Question: What I am trying to achieve is a multiline text that will autoscroll at a fixed speed until the end of the list.

This is a different application that does similar thing. Is there anyway to do this in flutter?
'''
import 'package:flutter/material.dart';
void main() => runApp(MyApp());
class MyApp extends StatelessWidget {
// This widget is the root of your application.
@override
Widget build(BuildContext context) {
return MaterialApp(
title: 'Flutter Demo',
theme: ThemeData(
primarySwatch: Colors.blue,
),
home: MyHomePage(),
);
}
}
class MyHomePage extends StatelessWidget {
ScrollController _scrollController = ScrollController();
_scrollToBottom() {
_scrollController.animateTo(_scrollController.position.maxScrollExtent,
duration: Duration(seconds: 30), curve: Curves.linear);
}
@override
Widget build(BuildContext context) {
WidgetsBinding.instance.addPostFrameCallback((_) => _scrollToBottom());
String val = '''
BUNCH OF TEXT HERE.
''';
return Scaffold(
appBar: AppBar(
title: Text('Lyrics'),
),
body: SingleChildScrollView(
controller: _scrollController,
child: Text(
val,
maxLines: 1000,
),
), // This trailing comma makes auto-formatting nicer for build methods.
);
}
}
'''
I added bunch of <URL> text to autoscroll. to the bottom at a certain speed. In the current setup the text auto scrolls to the bottom in 30 seconds.
But what I would like to have is a button which I can press to start this scroll. And instead of time if possible use a speed.
Edit: With the answer below the text does scroll. But the issue I am having is the scrolling stops if I do any manual intervention. Is there any way to resume scrolling without repressing the button again?
Thanks in advance.
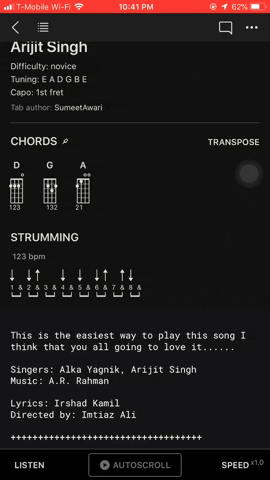
Answer: Added a variable called 'speedFactor'. Increasing it will increase the scroll speed and vice versa.
Having a constant duration would decrease the speed as we scroll towards the bottom. This is because we are trying to cover different distances in the same duration which would mean your speed has to vary.
So to handle that I am adjusting the duration to maintain a constant speed factor.
'''
double maxExtent = _scrollController.position.maxScrollExtent;
double distanceDifference = maxExtent - _scrollController.offset;
double durationDouble = distanceDifference / speedFactor;
'''
To stop the animation I just 'animateTo' the current 'offset' which would just stop the animation as we are already at the offset and there is nothing more to animate to.
Here is a working example
'''
import 'package:flutter/material.dart';
import 'dart:async';
void main() => runApp(MyApp());
class MyApp extends StatelessWidget {
// This widget is the root of your application.
@override
Widget build(BuildContext context) {
return MaterialApp(
title: 'Flutter Demo',
theme: ThemeData(
primarySwatch: Colors.blue,
),
home: MyHomePage(),
);
}
}
class MyHomePage extends StatefulWidget {
@override
_MyHomePageState createState() => _MyHomePageState();
}
class _MyHomePageState extends State<MyHomePage> with TickerProviderStateMixin {
ScrollController _scrollController = ScrollController();
bool scroll = false;
int speedFactor = 20;
_scroll() {
double maxExtent = _scrollController.position.maxScrollExtent;
double distanceDifference = maxExtent - _scrollController.offset;
double durationDouble = distanceDifference / speedFactor;
_scrollController.animateTo(_scrollController.position.maxScrollExtent,
duration: Duration(seconds: durationDouble.toInt()),
curve: Curves.linear);
}
_toggleScrolling() {
setState(() {
scroll = !scroll;
});
if (scroll) {
_scroll();
} else {
_scrollController.animateTo(_scrollController.offset,
duration: Duration(seconds: 1), curve: Curves.linear);
}
}
@override
Widget build(BuildContext context) {
String val = '''
BUNCH OF TEXT HERE. BUNCH OF TEXT HERE. BUNCH OF TEXT HERE. BUNCH OF TEXT HERE. BUNCH OF TEXT HERE. BUNCH OF TEXT HERE. BUNCH OF TEXT HERE. BUNCH OF TEXT HERE. BUNCH OF TEXT HERE.BUNCH OF TEXT HERE.BUNCH OF TEXT HERE.BUNCH OF TEXT HERE.BUNCH OF TEXT HERE.BUNCH OF TEXT HERE.BUNCH OF TEXT HERE. BUNCH OF TEXT HERE.v
BUNCH OF TEXT HERE. BUNCH OF TEXT HERE. BUNCH OF TEXT HERE. BUNCH OF TEXT HERE. BUNCH OF TEXT HERE. BUNCH OF TEXT HERE. BUNCH OF TEXT HERE. BUNCH OF TEXT HERE. BUNCH OF TEXT HERE.BUNCH OF TEXT HERE.BUNCH OF TEXT HERE.BUNCH OF TEXT HERE.BUNCH OF TEXT HERE.BUNCH OF TEXT HERE.BUNCH OF TEXT HERE. BUNCH OF TEXT HERE.v
BUNCH OF TEXT HERE. BUNCH OF TEXT HERE. BUNCH OF TEXT HERE. BUNCH OF TEXT HERE. BUNCH OF TEXT HERE. BUNCH OF TEXT HERE. BUNCH OF TEXT HERE. BUNCH OF TEXT HERE. BUNCH OF TEXT HERE.BUNCH OF TEXT HERE.BUNCH OF TEXT HERE.BUNCH OF TEXT HERE.BUNCH OF TEXT HERE.BUNCH OF TEXT HERE.BUNCH OF TEXT HERE. BUNCH OF TEXT HERE.v
BUNCH OF TEXT HERE. BUNCH OF TEXT HERE. BUNCH OF TEXT HERE. BUNCH OF TEXT HERE. BUNCH OF TEXT HERE. BUNCH OF TEXT HERE. BUNCH OF TEXT HERE. BUNCH OF TEXT HERE. BUNCH OF TEXT HERE.BUNCH OF TEXT HERE.BUNCH OF TEXT HERE.BUNCH OF TEXT HERE.BUNCH OF TEXT HERE.BUNCH OF TEXT HERE.BUNCH OF TEXT HERE. BUNCH OF TEXT HERE.v
BUNCH OF TEXT HERE. BUNCH OF TEXT HERE. BUNCH OF TEXT HERE. BUNCH OF TEXT HERE. BUNCH OF TEXT HERE. BUNCH OF TEXT HERE. BUNCH OF TEXT HERE. BUNCH OF TEXT HERE. BUNCH OF TEXT HERE.BUNCH OF TEXT HERE.BUNCH OF TEXT HERE.BUNCH OF TEXT HERE.BUNCH OF TEXT HERE.BUNCH OF TEXT HERE.BUNCH OF TEXT HERE. BUNCH OF TEXT HERE.v
BUNCH OF TEXT HERE. BUNCH OF TEXT HERE. BUNCH OF TEXT HERE. BUNCH OF TEXT HERE. BUNCH OF TEXT HERE. BUNCH OF TEXT HERE. BUNCH OF TEXT HERE. BUNCH OF TEXT HERE. BUNCH OF TEXT HERE.BUNCH OF TEXT HERE.BUNCH OF TEXT HERE.BUNCH OF TEXT HERE.BUNCH OF TEXT HERE.BUNCH OF TEXT HERE.BUNCH OF TEXT HERE. BUNCH OF TEXT HERE.v
BUNCH OF TEXT HERE. BUNCH OF TEXT HERE. BUNCH OF TEXT HERE. BUNCH OF TEXT HERE. BUNCH OF TEXT HERE. BUNCH OF TEXT HERE. BUNCH OF TEXT HERE. BUNCH OF TEXT HERE. BUNCH OF TEXT HERE.BUNCH OF TEXT HERE.BUNCH OF TEXT HERE.BUNCH OF TEXT HERE.BUNCH OF TEXT HERE.BUNCH OF TEXT HERE.BUNCH OF TEXT HERE. BUNCH OF TEXT HERE.v
BUNCH OF TEXT HERE. BUNCH OF TEXT HERE. BUNCH OF TEXT HERE. BUNCH OF TEXT HERE. BUNCH OF TEXT HERE. BUNCH OF TEXT HERE. BUNCH OF TEXT HERE. BUNCH OF TEXT HERE. BUNCH OF TEXT HERE.BUNCH OF TEXT HERE.BUNCH OF TEXT HERE.BUNCH OF TEXT HERE.BUNCH OF TEXT HERE.BUNCH OF TEXT HERE.BUNCH OF TEXT HERE. BUNCH OF TEXT HERE.v
BUNCH OF TEXT HERE. BUNCH OF TEXT HERE. BUNCH OF TEXT HERE. BUNCH OF TEXT HERE. BUNCH OF TEXT HERE. BUNCH OF TEXT HERE. BUNCH OF TEXT HERE. BUNCH OF TEXT HERE. BUNCH OF TEXT HERE.BUNCH OF TEXT HERE.BUNCH OF TEXT HERE.BUNCH OF TEXT HERE.BUNCH OF TEXT HERE.BUNCH OF TEXT HERE.BUNCH OF TEXT HERE. BUNCH OF TEXT HERE.v
BUNCH OF TEXT HERE. BUNCH OF TEXT HERE. BUNCH OF TEXT HERE. BUNCH OF TEXT HERE. BUNCH OF TEXT HERE. BUNCH OF TEXT HERE. BUNCH OF TEXT HERE. BUNCH OF TEXT HERE. BUNCH OF TEXT HERE.BUNCH OF TEXT HERE.BUNCH OF TEXT HERE.BUNCH OF TEXT HERE.BUNCH OF TEXT HERE.BUNCH OF TEXT HERE.BUNCH OF TEXT HERE. BUNCH OF TEXT HERE.v
BUNCH OF TEXT HERE. BUNCH OF TEXT HERE. BUNCH OF TEXT HERE. BUNCH OF TEXT HERE. BUNCH OF TEXT HERE. BUNCH OF TEXT HERE. BUNCH OF TEXT HERE. BUNCH OF TEXT HERE. BUNCH OF TEXT HERE.BUNCH OF TEXT HERE.BUNCH OF TEXT HERE.BUNCH OF TEXT HERE.BUNCH OF TEXT HERE.BUNCH OF TEXT HERE.BUNCH OF TEXT HERE. BUNCH OF TEXT HERE.v
BUNCH OF TEXT HERE. BUNCH OF TEXT HERE. BUNCH OF TEXT HERE. BUNCH OF TEXT HERE. BUNCH OF TEXT HERE. BUNCH OF TEXT HERE. BUNCH OF TEXT HERE. BUNCH OF TEXT HERE. BUNCH OF TEXT HERE.BUNCH OF TEXT HERE.BUNCH OF TEXT HERE.BUNCH OF TEXT HERE.BUNCH OF TEXT HERE.BUNCH OF TEXT HERE.BUNCH OF TEXT HERE. BUNCH OF TEXT HERE.v
BUNCH OF TEXT HERE. BUNCH OF TEXT HERE. BUNCH OF TEXT HERE. BUNCH OF TEXT HERE. BUNCH OF TEXT HERE. BUNCH OF TEXT HERE. BUNCH OF TEXT HERE. BUNCH OF TEXT HERE. BUNCH OF TEXT HERE.BUNCH OF TEXT HERE.BUNCH OF TEXT HERE.BUNCH OF TEXT HERE.BUNCH OF TEXT HERE.BUNCH OF TEXT HERE.BUNCH OF TEXT HERE. BUNCH OF TEXT HERE.v
BUNCH OF TEXT HERE. BUNCH OF TEXT HERE. BUNCH OF TEXT HERE. BUNCH OF TEXT HERE. BUNCH OF TEXT HERE. BUNCH OF TEXT HERE. BUNCH OF TEXT HERE. BUNCH OF TEXT HERE. BUNCH OF TEXT HERE.BUNCH OF TEXT HERE.BUNCH OF TEXT HERE.BUNCH OF TEXT HERE.BUNCH OF TEXT HERE.BUNCH OF TEXT HERE.BUNCH OF TEXT HERE. BUNCH OF TEXT HERE.v
BUNCH OF TEXT HERE. BUNCH OF TEXT HERE. BUNCH OF TEXT HERE. BUNCH OF TEXT HERE. BUNCH OF TEXT HERE. BUNCH OF TEXT HERE. BUNCH OF TEXT HERE. BUNCH OF TEXT HERE. BUNCH OF TEXT HERE.BUNCH OF TEXT HERE.BUNCH OF TEXT HERE.BUNCH OF TEXT HERE.BUNCH OF TEXT HERE.BUNCH OF TEXT HERE.BUNCH OF TEXT HERE. BUNCH OF TEXT HERE.v
BUNCH OF TEXT HERE. BUNCH OF TEXT HERE. BUNCH OF TEXT HERE. BUNCH OF TEXT HERE. BUNCH OF TEXT HERE. BUNCH OF TEXT HERE. BUNCH OF TEXT HERE. BUNCH OF TEXT HERE. BUNCH OF TEXT HERE.BUNCH OF TEXT HERE.BUNCH OF TEXT HERE.BUNCH OF TEXT HERE.BUNCH OF TEXT HERE.BUNCH OF TEXT HERE.BUNCH OF TEXT HERE. BUNCH OF TEXT HERE.v
BUNCH OF TEXT HERE. BUNCH OF TEXT HERE. BUNCH OF TEXT HERE. BUNCH OF TEXT HERE. BUNCH OF TEXT HERE. BUNCH OF TEXT HERE. BUNCH OF TEXT HERE. BUNCH OF TEXT HERE. BUNCH OF TEXT HERE.BUNCH OF TEXT HERE.BUNCH OF TEXT HERE.BUNCH OF TEXT HERE.BUNCH OF TEXT HERE.BUNCH OF TEXT HERE.BUNCH OF TEXT HERE. BUNCH OF TEXT HERE.v
BUNCH OF TEXT HERE. BUNCH OF TEXT HERE. BUNCH OF TEXT HERE. BUNCH OF TEXT HERE. BUNCH OF TEXT HERE. BUNCH OF TEXT HERE. BUNCH OF TEXT HERE. BUNCH OF TEXT HERE. BUNCH OF TEXT HERE.BUNCH OF TEXT HERE.BUNCH OF TEXT HERE.BUNCH OF TEXT HERE.BUNCH OF TEXT HERE.BUNCH OF TEXT HERE.BUNCH OF TEXT HERE. BUNCH OF TEXT HERE.v
BUNCH OF TEXT HERE. BUNCH OF TEXT HERE. BUNCH OF TEXT HERE. BUNCH OF TEXT HERE. BUNCH OF TEXT HERE. BUNCH OF TEXT HERE. BUNCH OF TEXT HERE. BUNCH OF TEXT HERE. BUNCH OF TEXT HERE.BUNCH OF TEXT HERE.BUNCH OF TEXT HERE.BUNCH OF TEXT HERE.BUNCH OF TEXT HERE.BUNCH OF TEXT HERE.BUNCH OF TEXT HERE. BUNCH OF TEXT HERE.v
BUNCH OF TEXT HERE. BUNCH OF TEXT HERE. BUNCH OF TEXT HERE. BUNCH OF TEXT HERE. BUNCH OF TEXT HERE. BUNCH OF TEXT HERE. BUNCH OF TEXT HERE. BUNCH OF TEXT HERE. BUNCH OF TEXT HERE.BUNCH OF TEXT HERE.BUNCH OF TEXT HERE.BUNCH OF TEXT HERE.BUNCH OF TEXT HERE.BUNCH OF TEXT HERE.BUNCH OF TEXT HERE. BUNCH OF TEXT HERE.v
BUNCH OF TEXT HERE. BUNCH OF TEXT HERE. BUNCH OF TEXT HERE. BUNCH OF TEXT HERE. BUNCH OF TEXT HERE. BUNCH OF TEXT HERE. BUNCH OF TEXT HERE. BUNCH OF TEXT HERE. BUNCH OF TEXT HERE.BUNCH OF TEXT HERE.BUNCH OF TEXT HERE.BUNCH OF TEXT HERE.BUNCH OF TEXT HERE.BUNCH OF TEXT HERE.BUNCH OF TEXT HERE. BUNCH OF TEXT HERE.v
BUNCH OF TEXT HERE. BUNCH OF TEXT HERE. BUNCH OF TEXT HERE. BUNCH OF TEXT HERE. BUNCH OF TEXT HERE. BUNCH OF TEXT HERE. BUNCH OF TEXT HERE. BUNCH OF TEXT HERE. BUNCH OF TEXT HERE.BUNCH OF TEXT HERE.BUNCH OF TEXT HERE.BUNCH OF TEXT HERE.BUNCH OF TEXT HERE.BUNCH OF TEXT HERE.BUNCH OF TEXT HERE. BUNCH OF TEXT HERE.v
BUNCH OF TEXT HERE. BUNCH OF TEXT HERE. BUNCH OF TEXT HERE. BUNCH OF TEXT HERE. BUNCH OF TEXT HERE. BUNCH OF TEXT HERE. BUNCH OF TEXT HERE. BUNCH OF TEXT HERE. BUNCH OF TEXT HERE.BUNCH OF TEXT HERE.BUNCH OF TEXT HERE.BUNCH OF TEXT HERE.BUNCH OF TEXT HERE.BUNCH OF TEXT HERE.BUNCH OF TEXT HERE. BUNCH OF TEXT HERE.v
BUNCH OF TEXT HERE. BUNCH OF TEXT HERE. BUNCH OF TEXT HERE. BUNCH OF TEXT HERE. BUNCH OF TEXT HERE. BUNCH OF TEXT HERE. BUNCH OF TEXT HERE. BUNCH OF TEXT HERE. BUNCH OF TEXT HERE.BUNCH OF TEXT HERE.BUNCH OF TEXT HERE.BUNCH OF TEXT HERE.BUNCH OF TEXT HERE.BUNCH OF TEXT HERE.BUNCH OF TEXT HERE. BUNCH OF TEXT HERE.v
BUNCH OF TEXT HERE. BUNCH OF TEXT HERE. BUNCH OF TEXT HERE. BUNCH OF TEXT HERE. BUNCH OF TEXT HERE. BUNCH OF TEXT HERE. BUNCH OF TEXT HERE. BUNCH OF TEXT HERE. BUNCH OF TEXT HERE.BUNCH OF TEXT HERE.BUNCH OF TEXT HERE.BUNCH OF TEXT HERE.BUNCH OF TEXT HERE.BUNCH OF TEXT HERE.BUNCH OF TEXT HERE. BUNCH OF TEXT HERE.v
BUNCH OF TEXT HERE. BUNCH OF TEXT HERE. BUNCH OF TEXT HERE. BUNCH OF TEXT HERE. BUNCH OF TEXT HERE. BUNCH OF TEXT HERE. BUNCH OF TEXT HERE. BUNCH OF TEXT HERE. BUNCH OF TEXT HERE.BUNCH OF TEXT HERE.BUNCH OF TEXT HERE.BUNCH OF TEXT HERE.BUNCH OF TEXT HERE.BUNCH OF TEXT HERE.BUNCH OF TEXT HERE. BUNCH OF TEXT HERE.v
BUNCH OF TEXT HERE. BUNCH OF TEXT HERE. BUNCH OF TEXT HERE. BUNCH OF TEXT HERE. BUNCH OF TEXT HERE. BUNCH OF TEXT HERE. BUNCH OF TEXT HERE. BUNCH OF TEXT HERE. BUNCH OF TEXT HERE.BUNCH OF TEXT HERE.BUNCH OF TEXT HERE.BUNCH OF TEXT HERE.BUNCH OF TEXT HERE.BUNCH OF TEXT HERE.BUNCH OF TEXT HERE. BUNCH OF TEXT HERE.v
BUNCH OF TEXT HERE. BUNCH OF TEXT HERE. BUNCH OF TEXT HERE. BUNCH OF TEXT HERE. BUNCH OF TEXT HERE. BUNCH OF TEXT HERE. BUNCH OF TEXT HERE. BUNCH OF TEXT HERE. BUNCH OF TEXT HERE.BUNCH OF TEXT HERE.BUNCH OF TEXT HERE.BUNCH OF TEXT HERE.BUNCH OF TEXT HERE.BUNCH OF TEXT HERE.BUNCH OF TEXT HERE. BUNCH OF TEXT HERE.v
BUNCH OF TEXT HERE. BUNCH OF TEXT HERE. BUNCH OF TEXT HERE. BUNCH OF TEXT HERE. BUNCH OF TEXT HERE. BUNCH OF TEXT HERE. BUNCH OF TEXT HERE. BUNCH OF TEXT HERE. BUNCH OF TEXT HERE.BUNCH OF TEXT HERE.BUNCH OF TEXT HERE.BUNCH OF TEXT HERE.BUNCH OF TEXT HERE.BUNCH OF TEXT HERE.BUNCH OF TEXT HERE. BUNCH OF TEXT HERE.v
BUNCH OF TEXT HERE. BUNCH OF TEXT HERE. BUNCH OF TEXT HERE. BUNCH OF TEXT HERE. BUNCH OF TEXT HERE. BUNCH OF TEXT HERE. BUNCH OF TEXT HERE. BUNCH OF TEXT HERE. BUNCH OF TEXT HERE.BUNCH OF TEXT HERE.BUNCH OF TEXT HERE.BUNCH OF TEXT HERE.BUNCH OF TEXT HERE.BUNCH OF TEXT HERE.BUNCH OF TEXT HERE. BUNCH OF TEXT HERE.v
BUNCH OF TEXT HERE. BUNCH OF TEXT HERE. BUNCH OF TEXT HERE. BUNCH OF TEXT HERE. BUNCH OF TEXT HERE. BUNCH OF TEXT HERE. BUNCH OF TEXT HERE. BUNCH OF TEXT HERE. BUNCH OF TEXT HERE.BUNCH OF TEXT HERE.BUNCH OF TEXT HERE.BUNCH OF TEXT HERE.BUNCH OF TEXT HERE.BUNCH OF TEXT HERE.BUNCH OF TEXT HERE. BUNCH OF TEXT HERE.v
BUNCH OF TEXT HERE. BUNCH OF TEXT HERE. BUNCH OF TEXT HERE. BUNCH OF TEXT HERE. BUNCH OF TEXT HERE. BUNCH OF TEXT HERE. BUNCH OF TEXT HERE. BUNCH OF TEXT HERE. BUNCH OF TEXT HERE.BUNCH OF TEXT HERE.BUNCH OF TEXT HERE.BUNCH OF TEXT HERE.BUNCH OF TEXT HERE.BUNCH OF TEXT HERE.BUNCH OF TEXT HERE. BUNCH OF TEXT HERE.v
BUNCH OF TEXT HERE. BUNCH OF TEXT HERE. BUNCH OF TEXT HERE. BUNCH OF TEXT HERE. BUNCH OF TEXT HERE. BUNCH OF TEXT HERE. BUNCH OF TEXT HERE. BUNCH OF TEXT HERE. BUNCH OF TEXT HERE.BUNCH OF TEXT HERE.BUNCH OF TEXT HERE.BUNCH OF TEXT HERE.BUNCH OF TEXT HERE.BUNCH OF TEXT HERE.BUNCH OF TEXT HERE. BUNCH OF TEXT HERE.v
BUNCH OF TEXT HERE. BUNCH OF TEXT HERE. BUNCH OF TEXT HERE. BUNCH OF TEXT HERE. BUNCH OF TEXT HERE. BUNCH OF TEXT HERE. BUNCH OF TEXT HERE. BUNCH OF TEXT HERE. BUNCH OF TEXT HERE.BUNCH OF TEXT HERE.BUNCH OF TEXT HERE.BUNCH OF TEXT HERE.BUNCH OF TEXT HERE.BUNCH OF TEXT HERE.BUNCH OF TEXT HERE. BUNCH OF TEXT HERE.v
BUNCH OF TEXT HERE. BUNCH OF TEXT HERE. BUNCH OF TEXT HERE. BUNCH OF TEXT HERE. BUNCH OF TEXT HERE. BUNCH OF TEXT HERE. BUNCH OF TEXT HERE. BUNCH OF TEXT HERE. BUNCH OF TEXT HERE.BUNCH OF TEXT HERE.BUNCH OF TEXT HERE.BUNCH OF TEXT HERE.BUNCH OF TEXT HERE.BUNCH OF TEXT HERE.BUNCH OF TEXT HERE. BUNCH OF TEXT HERE.v
BUNCH OF TEXT HERE. BUNCH OF TEXT HERE. BUNCH OF TEXT HERE. BUNCH OF TEXT HERE. BUNCH OF TEXT HERE. BUNCH OF TEXT HERE. BUNCH OF TEXT HERE. BUNCH OF TEXT HERE. BUNCH OF TEXT HERE.BUNCH OF TEXT HERE.BUNCH OF TEXT HERE.BUNCH OF TEXT HERE.BUNCH OF TEXT HERE.BUNCH OF TEXT HERE.BUNCH OF TEXT HERE. BUNCH OF TEXT HERE.v
BUNCH OF TEXT HERE. BUNCH OF TEXT HERE. BUNCH OF TEXT HERE. BUNCH OF TEXT HERE. BUNCH OF TEXT HERE. BUNCH OF TEXT HERE. BUNCH OF TEXT HERE. BUNCH OF TEXT HERE. BUNCH OF TEXT HERE.BUNCH OF TEXT HERE.BUNCH OF TEXT HERE.BUNCH OF TEXT HERE.BUNCH OF TEXT HERE.BUNCH OF TEXT HERE.BUNCH OF TEXT HERE. BUNCH OF TEXT HERE.v
BUNCH OF TEXT HERE. BUNCH OF TEXT HERE. BUNCH OF TEXT HERE. BUNCH OF TEXT HERE. BUNCH OF TEXT HERE. BUNCH OF TEXT HERE. BUNCH OF TEXT HERE. BUNCH OF TEXT HERE. BUNCH OF TEXT HERE.BUNCH OF TEXT HERE.BUNCH OF TEXT HERE.BUNCH OF TEXT HERE.BUNCH OF TEXT HERE.BUNCH OF TEXT HERE.BUNCH OF TEXT HERE. BUNCH OF TEXT HERE.v
BUNCH OF TEXT HERE. BUNCH OF TEXT HERE. BUNCH OF TEXT HERE. BUNCH OF TEXT HERE. BUNCH OF TEXT HERE. BUNCH OF TEXT HERE. BUNCH OF TEXT HERE. BUNCH OF TEXT HERE. BUNCH OF TEXT HERE.BUNCH OF TEXT HERE.BUNCH OF TEXT HERE.BUNCH OF TEXT HERE.BUNCH OF TEXT HERE.BUNCH OF TEXT HERE.BUNCH OF TEXT HERE. BUNCH OF TEXT HERE.v
BUNCH OF TEXT HERE. BUNCH OF TEXT HERE. BUNCH OF TEXT HERE. BUNCH OF TEXT HERE. BUNCH OF TEXT HERE. BUNCH OF TEXT HERE. BUNCH OF TEXT HERE. BUNCH OF TEXT HERE. BUNCH OF TEXT HERE.BUNCH OF TEXT HERE.BUNCH OF TEXT HERE.BUNCH OF TEXT HERE.BUNCH OF TEXT HERE.BUNCH OF TEXT HERE.BUNCH OF TEXT HERE. BUNCH OF TEXT HERE.v
BUNCH OF TEXT HERE. BUNCH OF TEXT HERE. BUNCH OF TEXT HERE. BUNCH OF TEXT HERE. BUNCH OF TEXT HERE. BUNCH OF TEXT HERE. BUNCH OF TEXT HERE. BUNCH OF TEXT HERE. BUNCH OF TEXT HERE.BUNCH OF TEXT HERE.BUNCH OF TEXT HERE.BUNCH OF TEXT HERE.BUNCH OF TEXT HERE.BUNCH OF TEXT HERE.BUNCH OF TEXT HERE. BUNCH OF TEXT HERE.v
BUNCH OF TEXT HERE. BUNCH OF TEXT HERE. BUNCH OF TEXT HERE. BUNCH OF TEXT HERE. BUNCH OF TEXT HERE. BUNCH OF TEXT HERE. BUNCH OF TEXT HERE. BUNCH OF TEXT HERE. BUNCH OF TEXT HERE.BUNCH OF TEXT HERE.BUNCH OF TEXT HERE.BUNCH OF TEXT HERE.BUNCH OF TEXT HERE.BUNCH OF TEXT HERE.BUNCH OF TEXT HERE. BUNCH OF TEXT HERE.v
BUNCH OF TEXT HERE. BUNCH OF TEXT HERE. BUNCH OF TEXT HERE. BUNCH OF TEXT HERE. BUNCH OF TEXT HERE. BUNCH OF TEXT HERE. BUNCH OF TEXT HERE. BUNCH OF TEXT HERE. BUNCH OF TEXT HERE.BUNCH OF TEXT HERE.BUNCH OF TEXT HERE.BUNCH OF TEXT HERE.BUNCH OF TEXT HERE.BUNCH OF TEXT HERE.BUNCH OF TEXT HERE. BUNCH OF TEXT HERE.v
BUNCH OF TEXT HERE. BUNCH OF TEXT HERE. BUNCH OF TEXT HERE. BUNCH OF TEXT HERE. BUNCH OF TEXT HERE. BUNCH OF TEXT HERE. BUNCH OF TEXT HERE. BUNCH OF TEXT HERE. BUNCH OF TEXT HERE.BUNCH OF TEXT HERE.BUNCH OF TEXT HERE.BUNCH OF TEXT HERE.BUNCH OF TEXT HERE.BUNCH OF TEXT HERE.BUNCH OF TEXT HERE. BUNCH OF TEXT HERE.v
BUNCH OF TEXT HERE. BUNCH OF TEXT HERE. BUNCH OF TEXT HERE. BUNCH OF TEXT HERE. BUNCH OF TEXT HERE. BUNCH OF TEXT HERE. BUNCH OF TEXT HERE. BUNCH OF TEXT HERE. BUNCH OF TEXT HERE.BUNCH OF TEXT HERE.BUNCH OF TEXT HERE.BUNCH OF TEXT HERE.BUNCH OF TEXT HERE.BUNCH OF TEXT HERE.BUNCH OF TEXT HERE. BUNCH OF TEXT HERE.v
''';
return Scaffold(
appBar: AppBar(
title: Text('Lyrics'),
),
body: NotificationListener(
onNotification: (notif) {
if (notif is ScrollEndNotification && scroll) {
Timer(Duration(seconds: 1), () {
_scroll();
});
}
return true;
},
child: SingleChildScrollView(
controller: _scrollController,
child: Text(
val,
maxLines: 1000,
),
),
),
floatingActionButton: FloatingActionButton(onPressed: () {
_toggleScrolling();
}), // This trailing comma makes auto-formatting nicer for build methods.
);
}
}
'''
: Added code which makes the scrollview continue scrolling after user interruption.